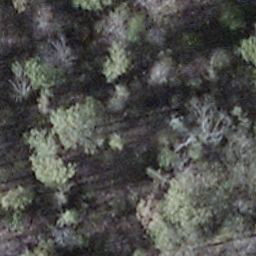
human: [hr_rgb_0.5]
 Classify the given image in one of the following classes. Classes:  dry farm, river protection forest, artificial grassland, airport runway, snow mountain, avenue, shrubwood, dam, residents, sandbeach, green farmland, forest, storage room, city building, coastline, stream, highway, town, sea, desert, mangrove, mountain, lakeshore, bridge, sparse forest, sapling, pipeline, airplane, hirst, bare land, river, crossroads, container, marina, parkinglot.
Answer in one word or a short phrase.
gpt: shrubwood